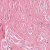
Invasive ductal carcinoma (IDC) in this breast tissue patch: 0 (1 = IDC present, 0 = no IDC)